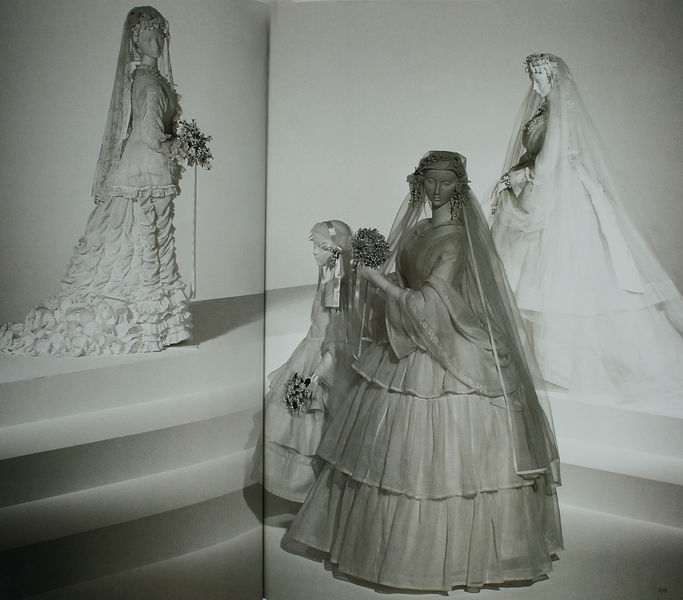
Titel: Brautkleider
Standort: Kyoto (Japan)
Institution: Kyoto Costume Institute
Schlagwörter: hand, schatten, weiß, frauen, mädchen, blumen, frau, grau, kleid, kleider, licht, schmuck, schwarz, dame, schleier, tuch, mode, rock, schleife, hemd, wand, bluse, falten, gesicht, kleidung, stein, weit, ärmel, vorhang, gewand, stoff, drei, kind, saum, schleifen, krone, schleppe, japan, fotos, modell, zwei, tüll, farblos, figuren, treppe, treppen, braut, bräute, atelier, strauss, stufen, überwurf, rüsche, rüschen, collage, blumenstrauss, sträuße, foto, fotografie, unterrock, linie, schnitt, schwarzweiß, kranz, puppe, puppen, ausstellung, schoss, durchsichtig, korsett, hochzeit, kulisse, sammlung, kränze, volant, gewebe, textil, krinoline, eleganz, textilien, kronr, halbschatten, heirat, straus, brautkleid, hochzeitskleid, photos, alinie, kyoto, textilie, ehrentag, mannequin, brautjungfer, überrock, brautkleider, schaufensterpuppen, blumensträusse, brautmode, brautmoden, brautstrauss, hochzeitskleider, jkeider, voants, blumenkind, mejestätisch